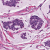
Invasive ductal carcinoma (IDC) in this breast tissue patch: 1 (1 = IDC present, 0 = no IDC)